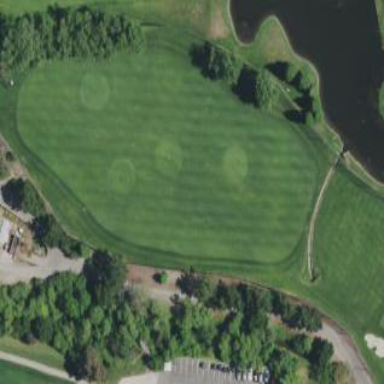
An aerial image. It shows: Driving range for golf on grass.